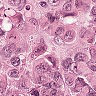
Metastatic tissue present: yes